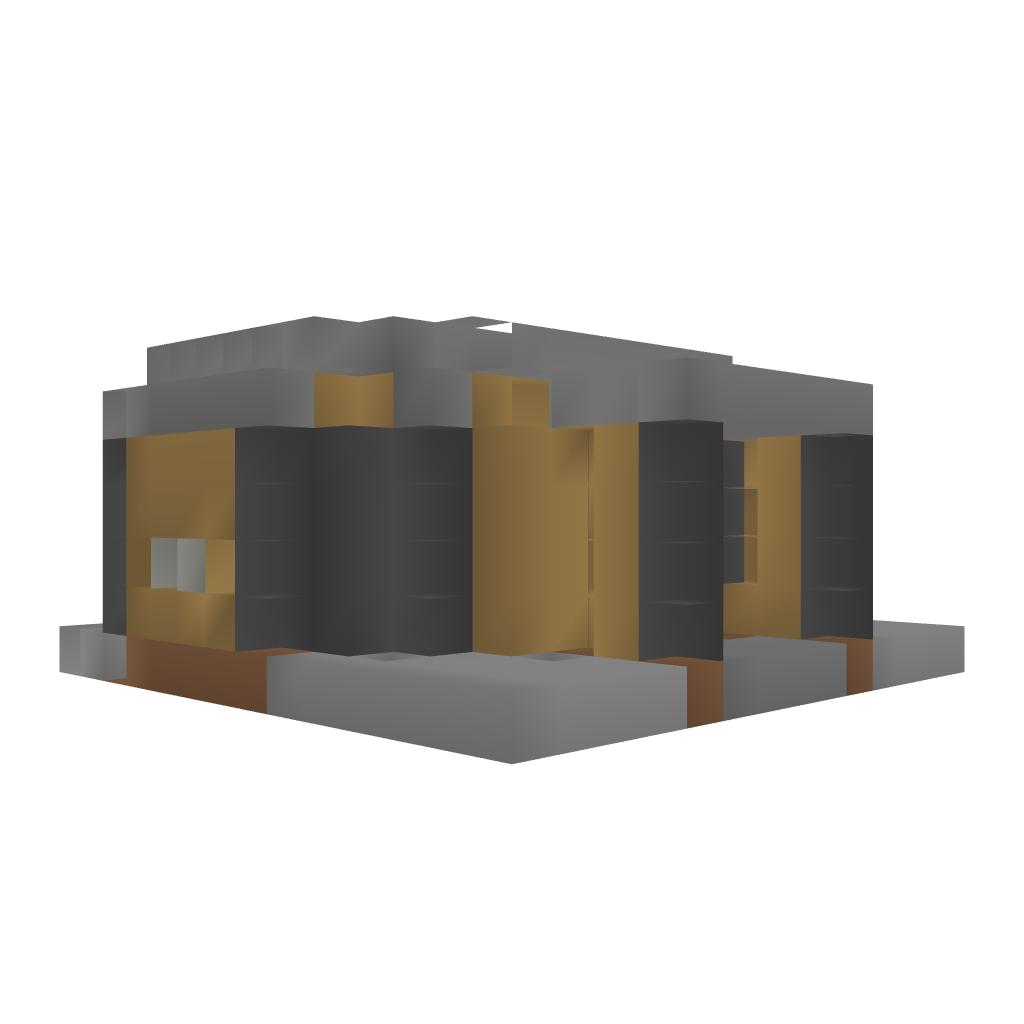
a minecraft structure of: Good House